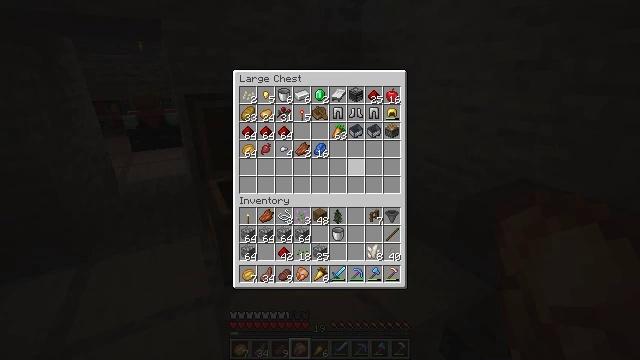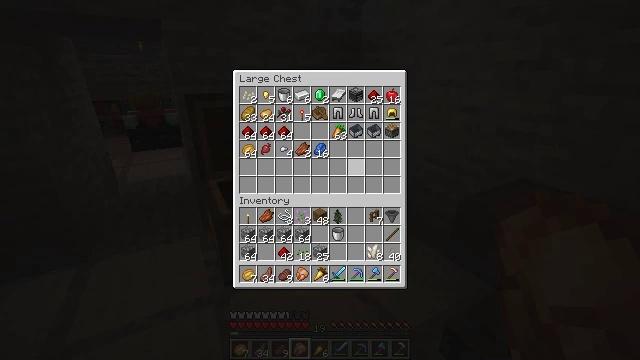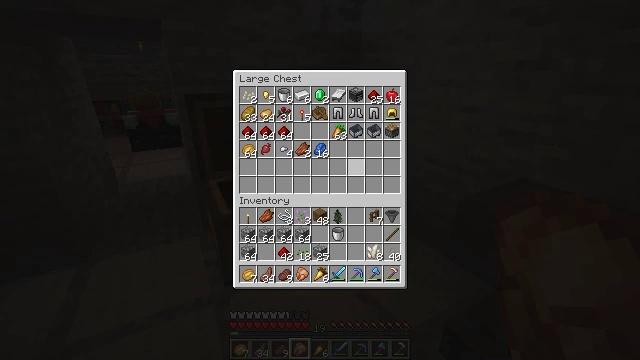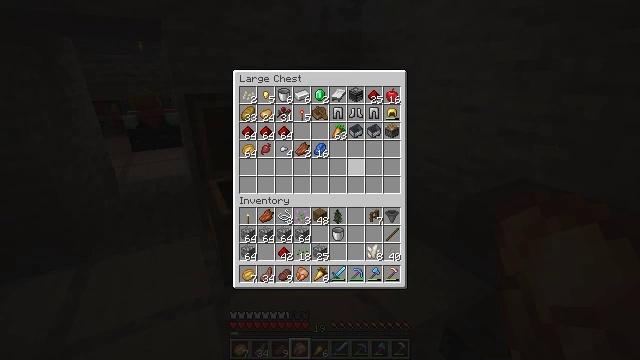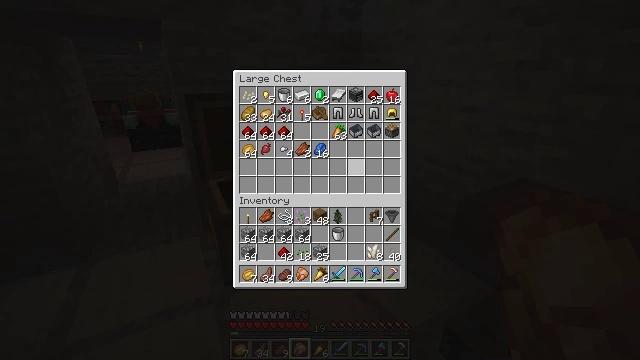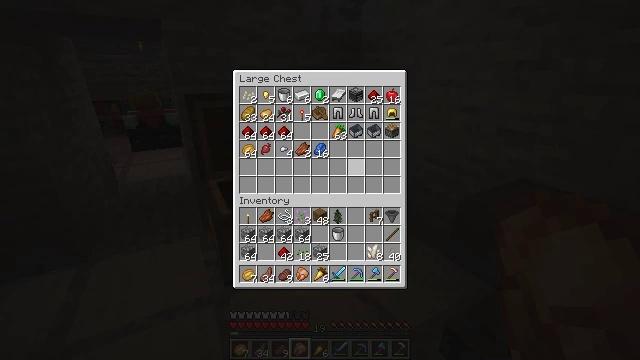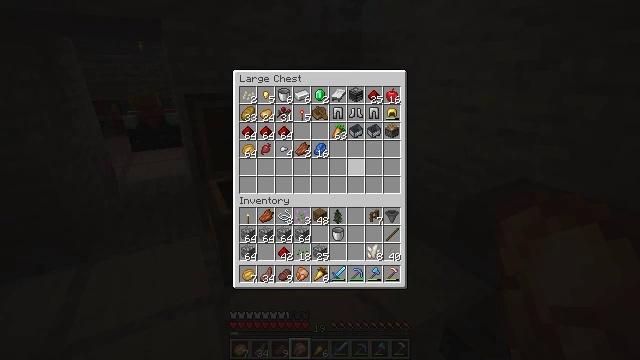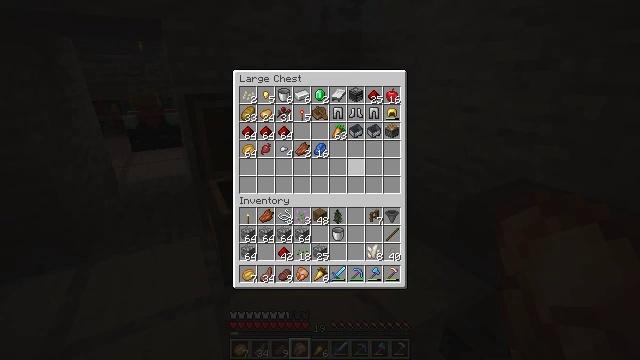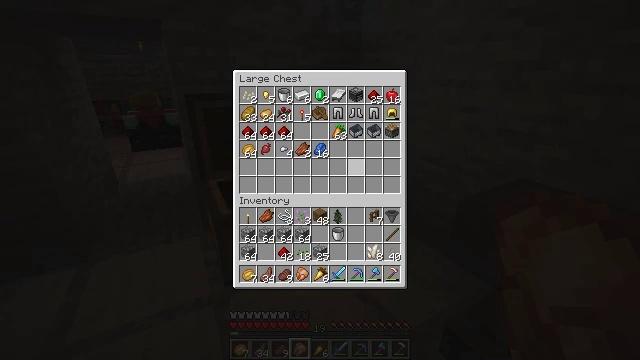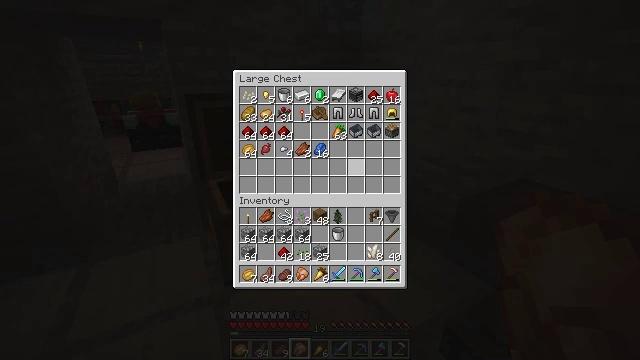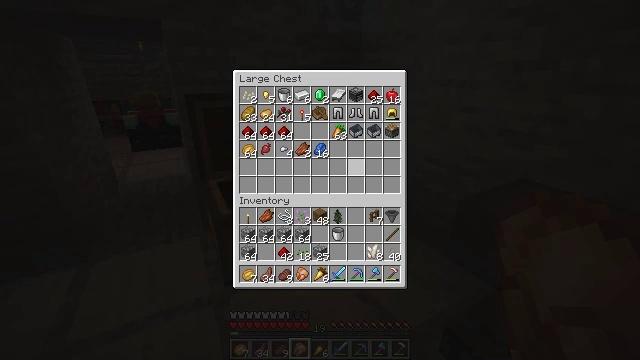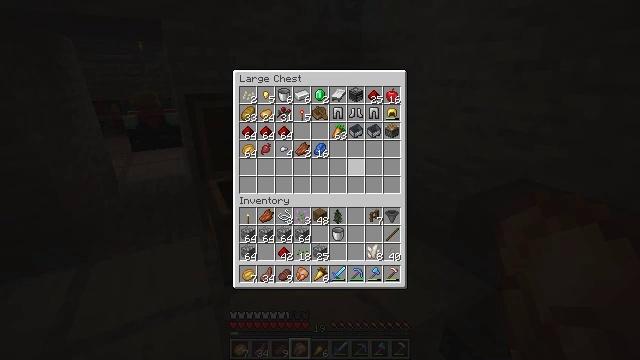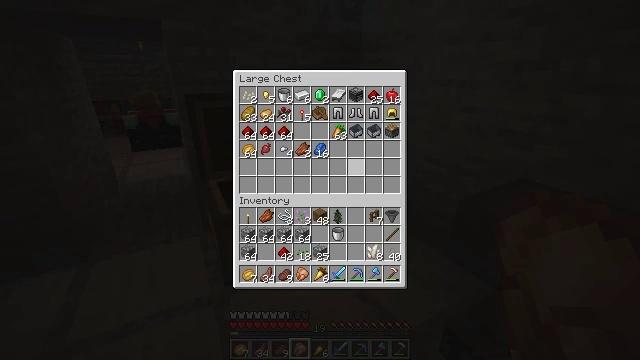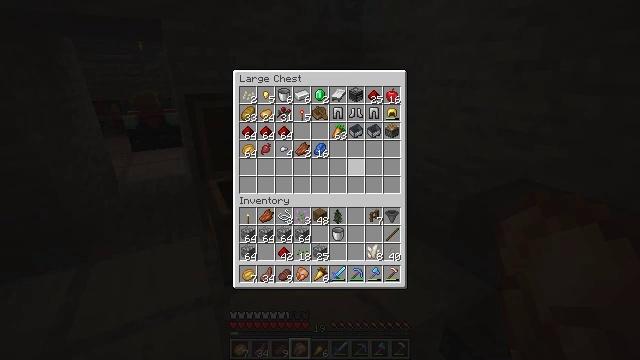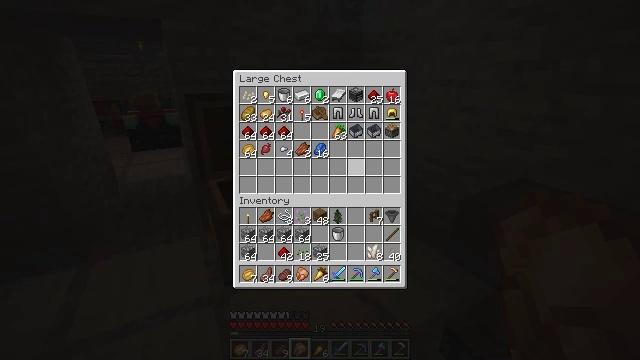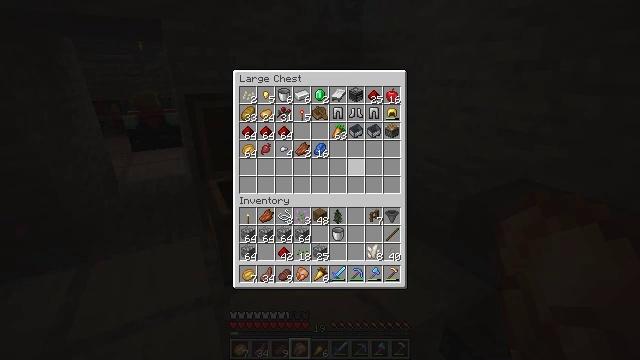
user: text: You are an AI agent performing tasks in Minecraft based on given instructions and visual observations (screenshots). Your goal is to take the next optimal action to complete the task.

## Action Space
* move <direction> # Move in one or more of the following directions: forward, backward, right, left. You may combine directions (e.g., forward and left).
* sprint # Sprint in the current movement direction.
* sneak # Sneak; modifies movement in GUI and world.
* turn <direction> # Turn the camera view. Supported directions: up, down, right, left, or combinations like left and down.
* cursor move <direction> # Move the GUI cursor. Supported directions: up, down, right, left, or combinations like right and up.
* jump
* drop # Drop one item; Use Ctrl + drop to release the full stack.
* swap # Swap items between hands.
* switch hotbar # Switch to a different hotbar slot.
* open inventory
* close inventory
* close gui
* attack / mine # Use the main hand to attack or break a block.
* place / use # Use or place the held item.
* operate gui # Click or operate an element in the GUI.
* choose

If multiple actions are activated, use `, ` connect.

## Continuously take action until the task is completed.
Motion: motion action
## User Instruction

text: Harvest wheat from the field.
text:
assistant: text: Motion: no_op
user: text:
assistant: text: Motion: no_op
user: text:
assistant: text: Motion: no_op
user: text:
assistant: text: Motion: no_op
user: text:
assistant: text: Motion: no_op
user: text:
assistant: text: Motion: no_op
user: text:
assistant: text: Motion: no_op
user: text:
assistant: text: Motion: no_op
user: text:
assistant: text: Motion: no_op
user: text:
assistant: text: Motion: no_op
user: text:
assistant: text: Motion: no_op
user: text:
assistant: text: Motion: no_op
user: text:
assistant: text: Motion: no_op
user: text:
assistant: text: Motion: no_op
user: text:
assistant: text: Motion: no_op
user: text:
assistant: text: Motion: no_op
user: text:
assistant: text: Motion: no_op
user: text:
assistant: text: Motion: no_op
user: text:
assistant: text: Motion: no_op
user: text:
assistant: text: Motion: no_op
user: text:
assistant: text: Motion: no_op
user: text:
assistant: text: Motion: no_op
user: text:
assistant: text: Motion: no_op
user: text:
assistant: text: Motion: no_op
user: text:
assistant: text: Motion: no_op
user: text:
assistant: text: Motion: no_op
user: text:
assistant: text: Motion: no_op
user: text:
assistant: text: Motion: no_op
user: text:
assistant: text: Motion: no_op
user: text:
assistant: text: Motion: no_op